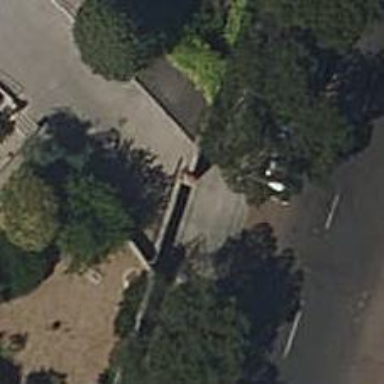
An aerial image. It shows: Gate.